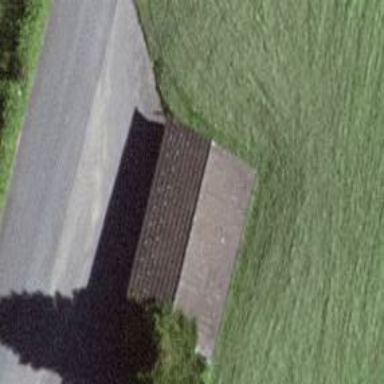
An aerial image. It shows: Group of garages.